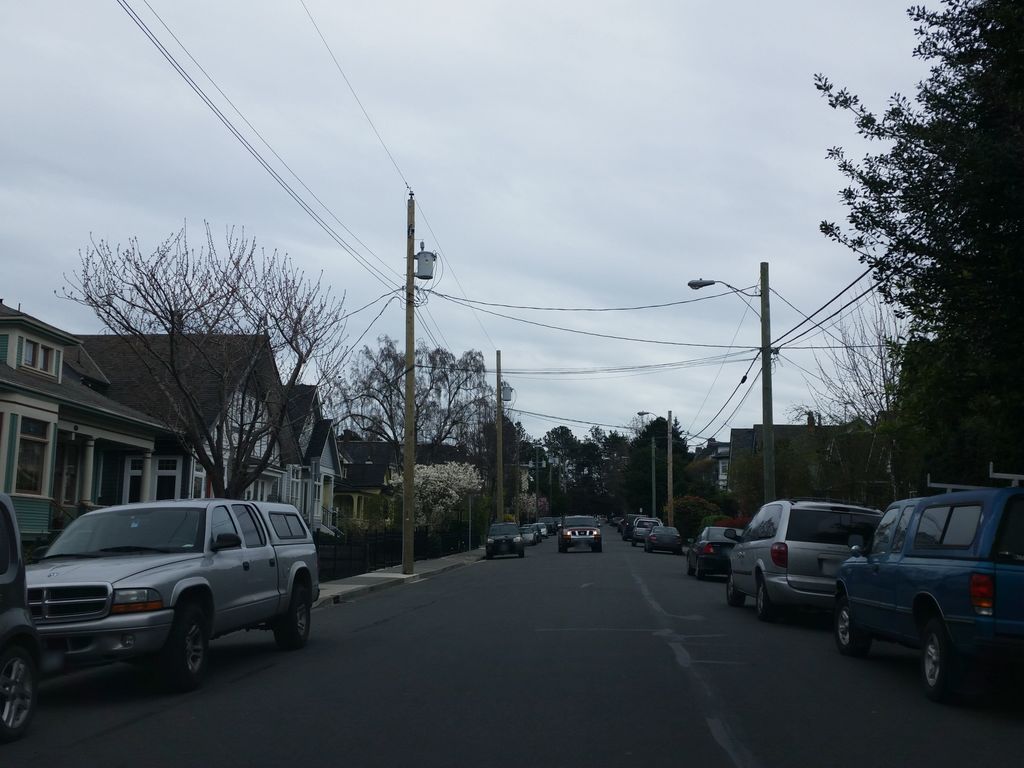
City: victoria